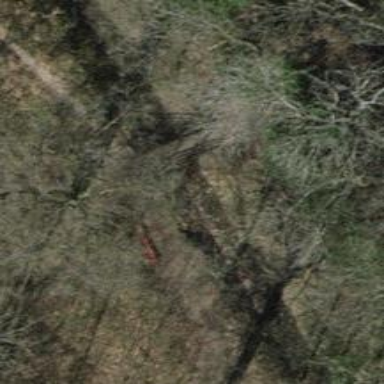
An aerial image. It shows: Red bench.